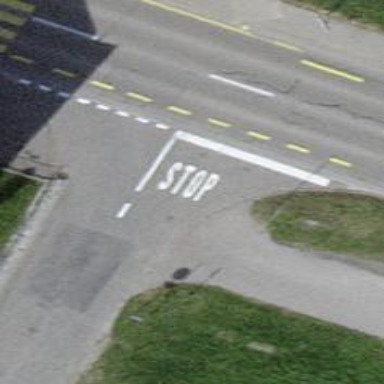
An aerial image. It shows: Road with stop sign.